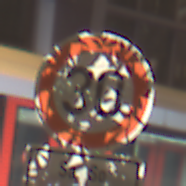
Verkehrszeichen: Geschwindigkeit30
Zusatzzeichen unten: ZeitangabenMitBeschraenkungAufWochentage9
Umgebung: Indoor, Urban
Tageszeit: NotSpecified
Wetter: NotSpecified
Licht: Artificial
Jahreszeit: NotSpecified
Kontrast: MediumContrast